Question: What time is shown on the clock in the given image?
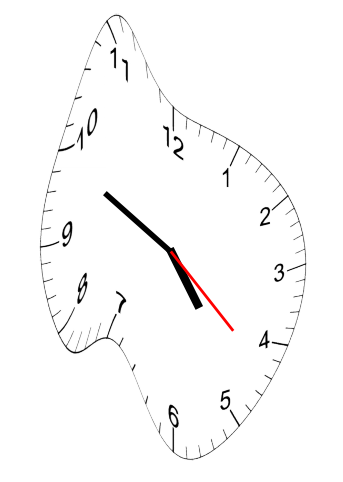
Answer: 04:49:22